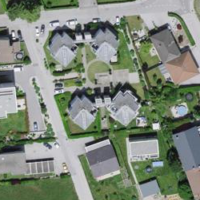
EUNIS habitat code: 54
Species observed at this site:
Lamium amplexicaule